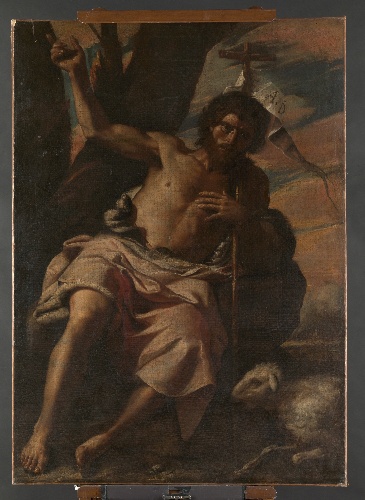
Title: Saint John the Baptist Preaching
Artist: Mattia Preti (Il Cavalier Calabrese)
Artist bio: Italian, Taverna 1613–1699 Valletta
Date: ca. 1650
Object type: Painting
Classification: Paintings
Medium: Oil on canvas
Dimensions: 68 x 47 3/4 in. (172.7 x 121.3 cm)
Department: European Paintings
Credit line: Gift of Melissa O. Aronson, in memory of Thomas P. Miller, 2005
Accession year: 2005
Repository: Metropolitan Museum of Art, New York, NY
Tags: Saint John the Baptist|Sheep